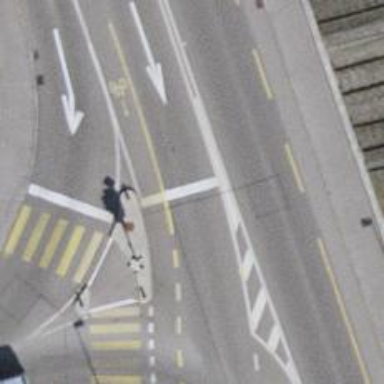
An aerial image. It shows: Secondary road with asphalt surface that has separate cycle lane and sidewalk. The road includes bridge.